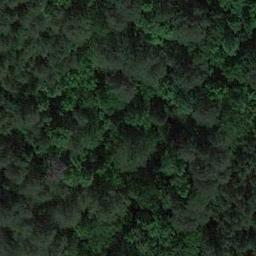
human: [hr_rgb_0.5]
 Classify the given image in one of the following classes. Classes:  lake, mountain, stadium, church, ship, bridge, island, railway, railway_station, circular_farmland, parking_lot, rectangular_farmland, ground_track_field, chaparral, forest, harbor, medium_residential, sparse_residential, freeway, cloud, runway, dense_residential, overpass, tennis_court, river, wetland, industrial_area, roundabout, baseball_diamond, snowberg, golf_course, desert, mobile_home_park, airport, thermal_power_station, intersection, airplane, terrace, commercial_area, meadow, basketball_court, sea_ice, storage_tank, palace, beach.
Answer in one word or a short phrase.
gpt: forest